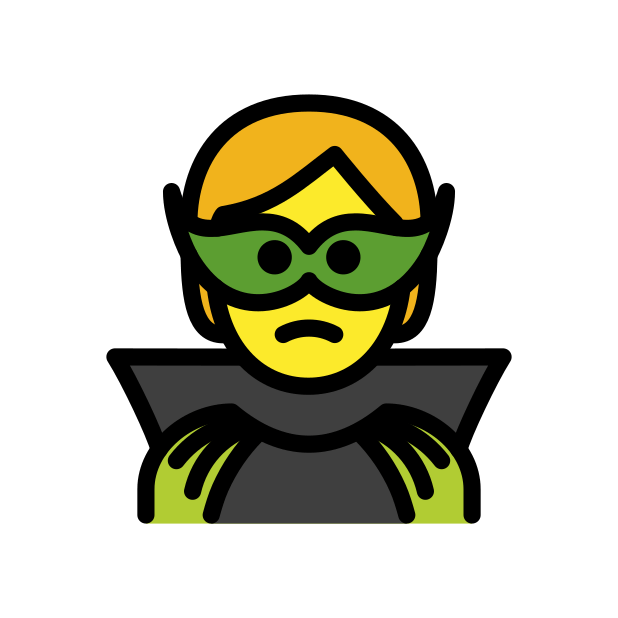
supervillain